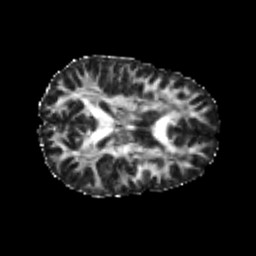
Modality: FA
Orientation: axial
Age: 20
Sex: male
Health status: healthy
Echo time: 0.074 s